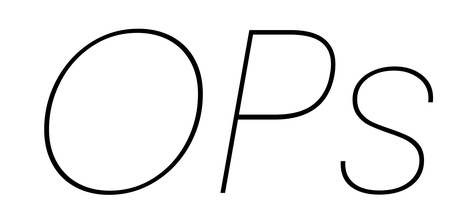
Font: Poppins-ThinItalic